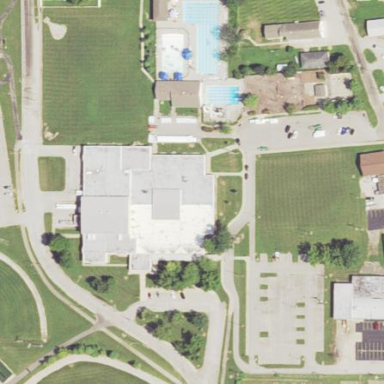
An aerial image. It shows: School building.